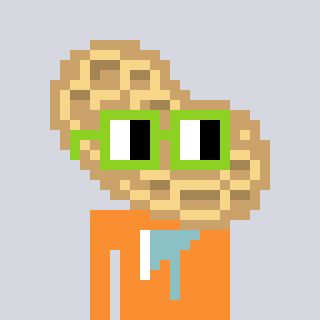
a pixel art character with square light green glasses, a peanut-shaped head and a orange-colored body on a cool background